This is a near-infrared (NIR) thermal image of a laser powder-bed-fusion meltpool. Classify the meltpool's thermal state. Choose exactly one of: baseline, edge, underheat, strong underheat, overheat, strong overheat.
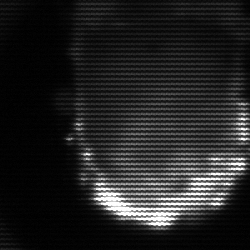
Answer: baseline